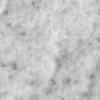
Label: no_change